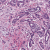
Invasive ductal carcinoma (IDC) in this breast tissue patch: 1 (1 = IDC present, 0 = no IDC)